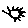
Label: sun